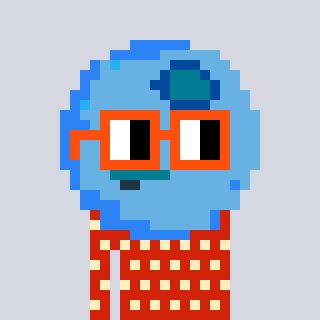
a pixel art character with square orange glasses, a blueberry-shaped head and a red-colored body on a cool background